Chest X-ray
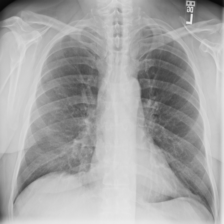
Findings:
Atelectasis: negative
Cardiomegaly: negative
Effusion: negative
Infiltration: negative
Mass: negative
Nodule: negative
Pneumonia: negative
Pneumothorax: negative
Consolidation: negative
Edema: negative
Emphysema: negative
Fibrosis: negative
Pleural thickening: negative
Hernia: negative